Chest X-ray. View position: PA
Patient age: 39
Patient sex: F
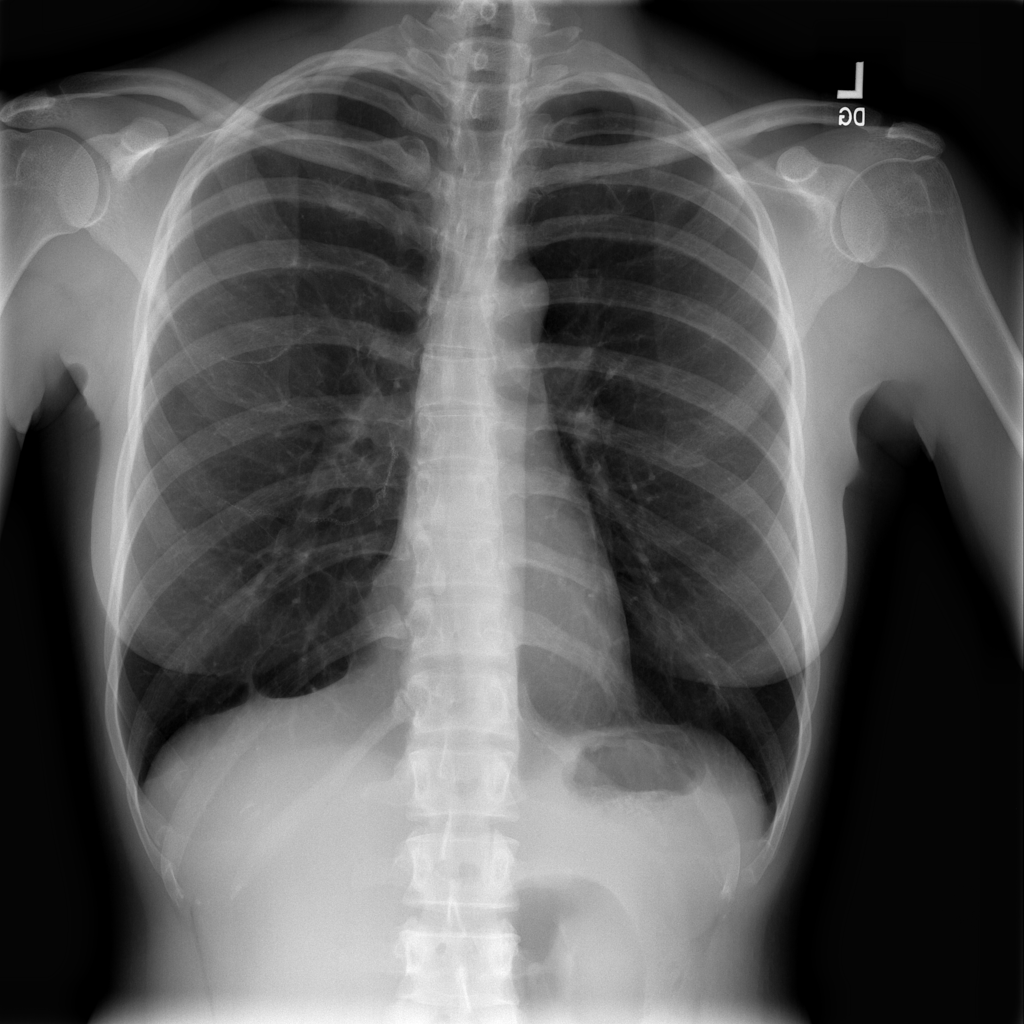
Finding: Pneumothorax